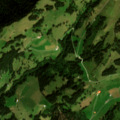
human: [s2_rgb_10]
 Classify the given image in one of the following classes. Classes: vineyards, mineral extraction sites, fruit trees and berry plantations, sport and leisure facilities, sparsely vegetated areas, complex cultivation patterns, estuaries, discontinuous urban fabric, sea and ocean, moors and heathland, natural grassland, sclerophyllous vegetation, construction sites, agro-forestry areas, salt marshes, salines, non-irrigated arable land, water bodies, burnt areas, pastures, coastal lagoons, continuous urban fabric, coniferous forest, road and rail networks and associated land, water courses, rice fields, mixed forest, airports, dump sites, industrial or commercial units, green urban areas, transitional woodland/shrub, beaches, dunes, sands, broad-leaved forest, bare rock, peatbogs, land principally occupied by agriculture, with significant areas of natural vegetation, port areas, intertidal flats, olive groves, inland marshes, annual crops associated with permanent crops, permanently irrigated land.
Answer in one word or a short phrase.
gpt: pastures, coniferous forest